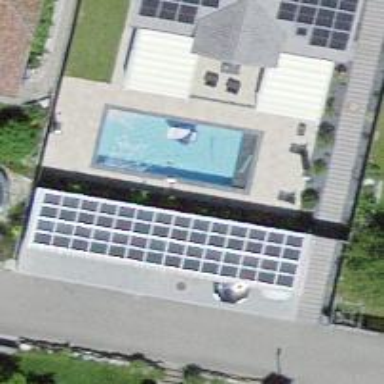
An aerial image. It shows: Solar power generator using photovoltaic method with solar photovoltaic panel types.